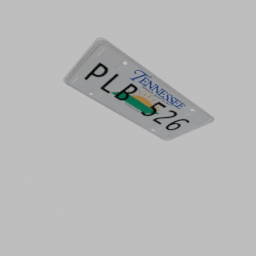
Label: mechanical